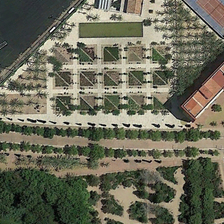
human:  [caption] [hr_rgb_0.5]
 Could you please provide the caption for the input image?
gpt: many green trees and a tennis court are near a river .

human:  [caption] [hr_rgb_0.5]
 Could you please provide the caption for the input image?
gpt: many green trees and a tennis court are near a river .

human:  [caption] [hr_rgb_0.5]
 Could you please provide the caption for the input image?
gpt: many green trees and a tennis court are near a river .

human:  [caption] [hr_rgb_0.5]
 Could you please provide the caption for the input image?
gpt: many green trees and a tennis court are near a river .

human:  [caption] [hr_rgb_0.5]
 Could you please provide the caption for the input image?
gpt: many green trees and a tennis court are near a river .